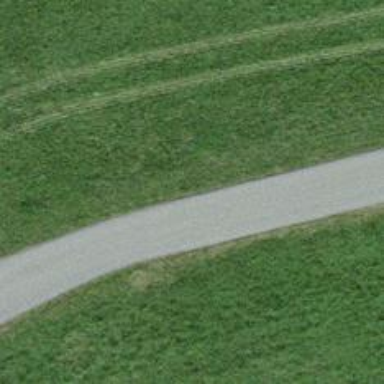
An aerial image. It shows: Unclassified road with grade 1 track type.